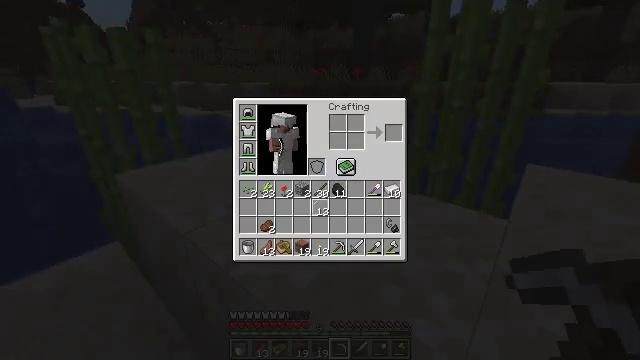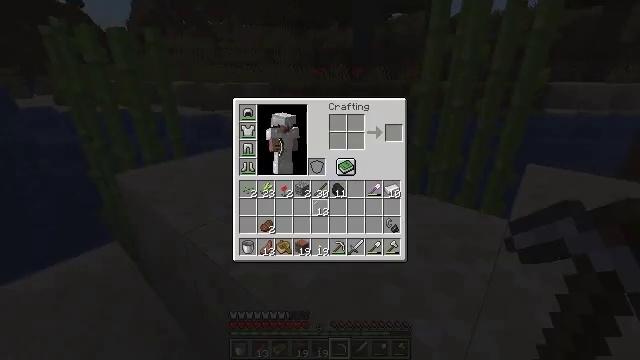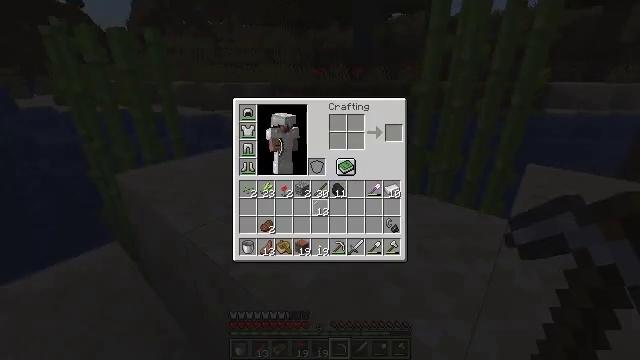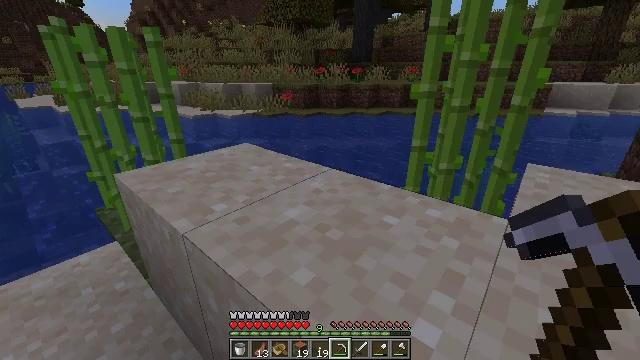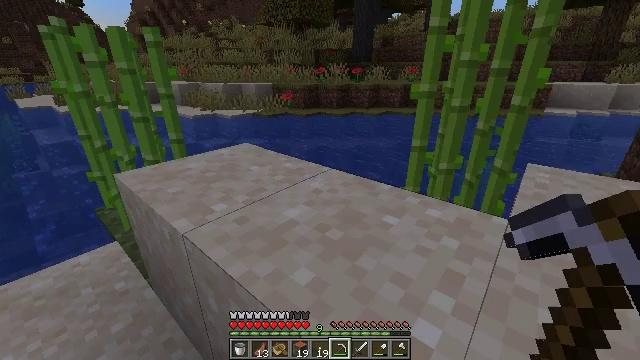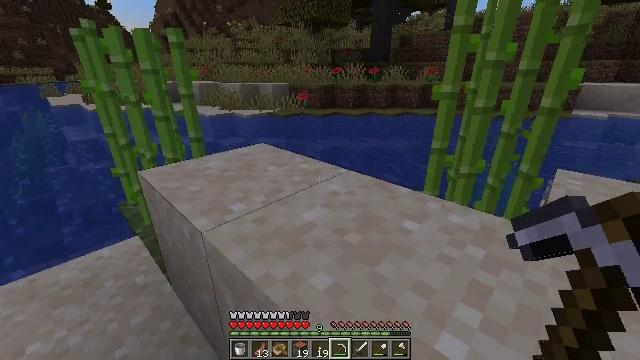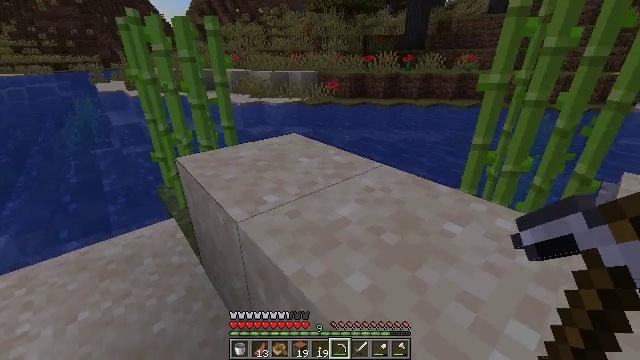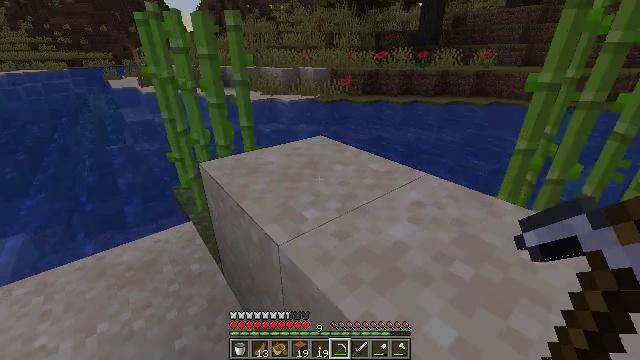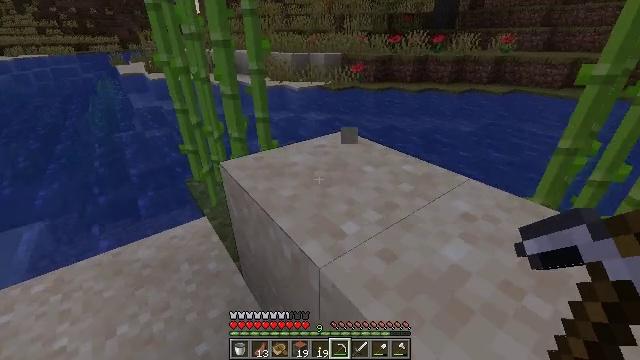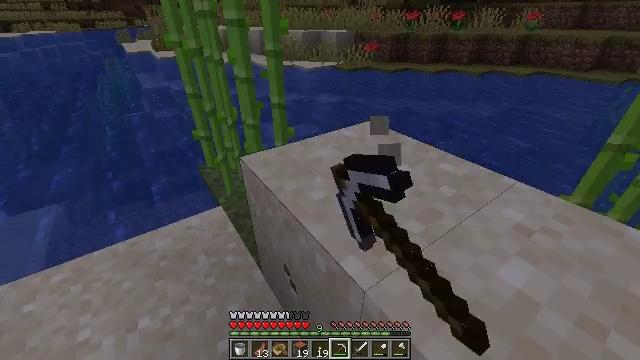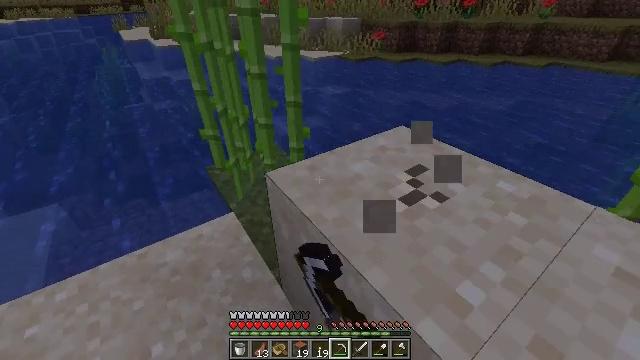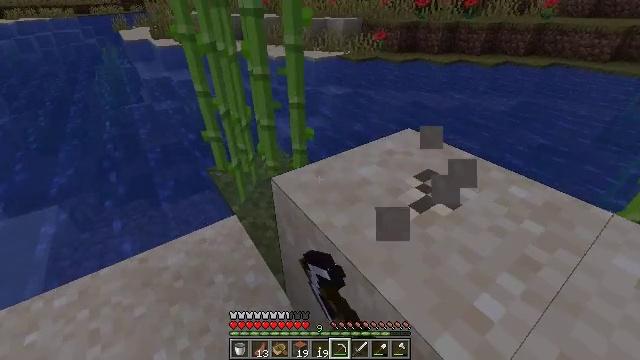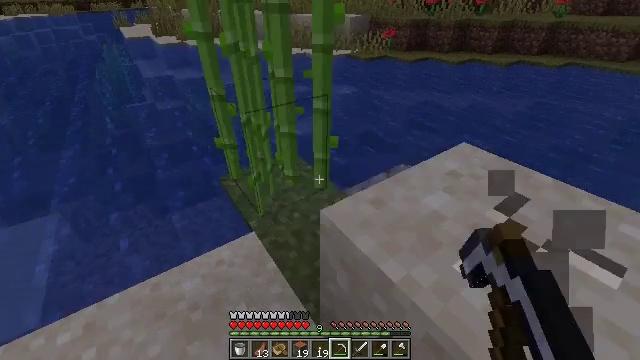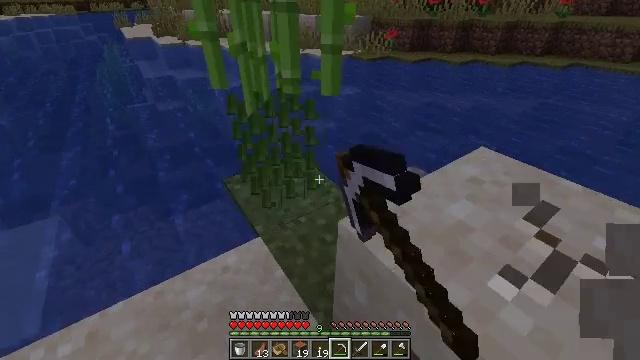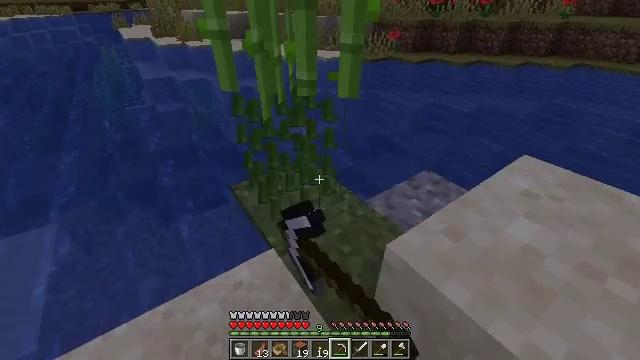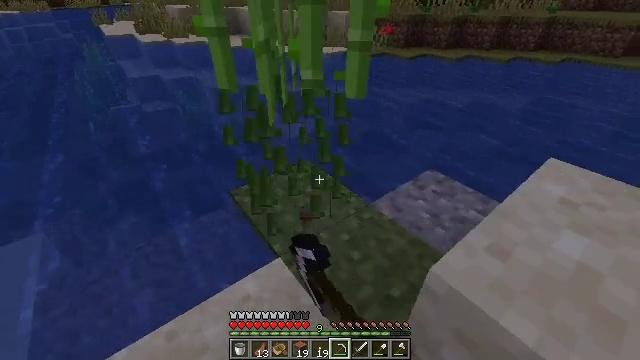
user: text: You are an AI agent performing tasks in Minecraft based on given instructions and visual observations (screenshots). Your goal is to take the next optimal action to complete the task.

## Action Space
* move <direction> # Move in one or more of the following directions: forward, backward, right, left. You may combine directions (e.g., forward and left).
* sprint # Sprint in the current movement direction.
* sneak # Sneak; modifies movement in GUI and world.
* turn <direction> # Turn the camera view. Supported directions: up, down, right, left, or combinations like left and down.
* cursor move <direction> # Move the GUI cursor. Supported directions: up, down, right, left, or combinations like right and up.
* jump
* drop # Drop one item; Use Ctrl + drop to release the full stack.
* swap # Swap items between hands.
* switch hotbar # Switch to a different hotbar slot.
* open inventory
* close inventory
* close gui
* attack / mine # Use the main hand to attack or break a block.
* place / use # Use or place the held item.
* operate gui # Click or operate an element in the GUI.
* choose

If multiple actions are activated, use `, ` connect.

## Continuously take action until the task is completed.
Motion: motion action
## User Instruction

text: Collect sugar cane near water sources.
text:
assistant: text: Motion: no_op
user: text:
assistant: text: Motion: no_op
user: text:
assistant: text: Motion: close inventory
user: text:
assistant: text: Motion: close inventory
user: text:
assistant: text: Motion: move forward, turn left, close inventory
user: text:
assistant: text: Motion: move forward and move left, turn left and down, close inventory
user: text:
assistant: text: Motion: move forward and move left, turn left
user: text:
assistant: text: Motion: move forward and move left, turn left and down, attack / mine
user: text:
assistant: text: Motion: move forward and move left, turn left and down, attack / mine
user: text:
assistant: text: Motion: move forward and move left, turn down, attack / mine
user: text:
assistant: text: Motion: move forward and move left, attack / mine
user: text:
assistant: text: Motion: move forward and move left, attack / mine
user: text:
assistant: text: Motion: move forward and move left, attack / mine
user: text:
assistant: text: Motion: move forward and move left, attack / mine
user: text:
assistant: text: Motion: move forward and move left, turn right, attack / mine
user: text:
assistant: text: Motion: move forward, turn right, attack / mine
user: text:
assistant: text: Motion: move forward, attack / mine
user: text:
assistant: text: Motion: move forward, turn right, attack / mine
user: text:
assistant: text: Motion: move forward, turn right, attack / mine
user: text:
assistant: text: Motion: move forward, turn right, attack / mine
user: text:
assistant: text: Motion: move forward, turn right
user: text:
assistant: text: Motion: move forward, turn right and up
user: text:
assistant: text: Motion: move forward and move left, turn right and up
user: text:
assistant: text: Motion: move forward and move left, turn right and up
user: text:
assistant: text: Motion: turn right and up
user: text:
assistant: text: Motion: turn right and up
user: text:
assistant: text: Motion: turn right and up
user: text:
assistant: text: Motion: move forward, turn right and up
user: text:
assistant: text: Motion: move forward, turn right
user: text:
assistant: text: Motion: move forward, turn right, attack / mine